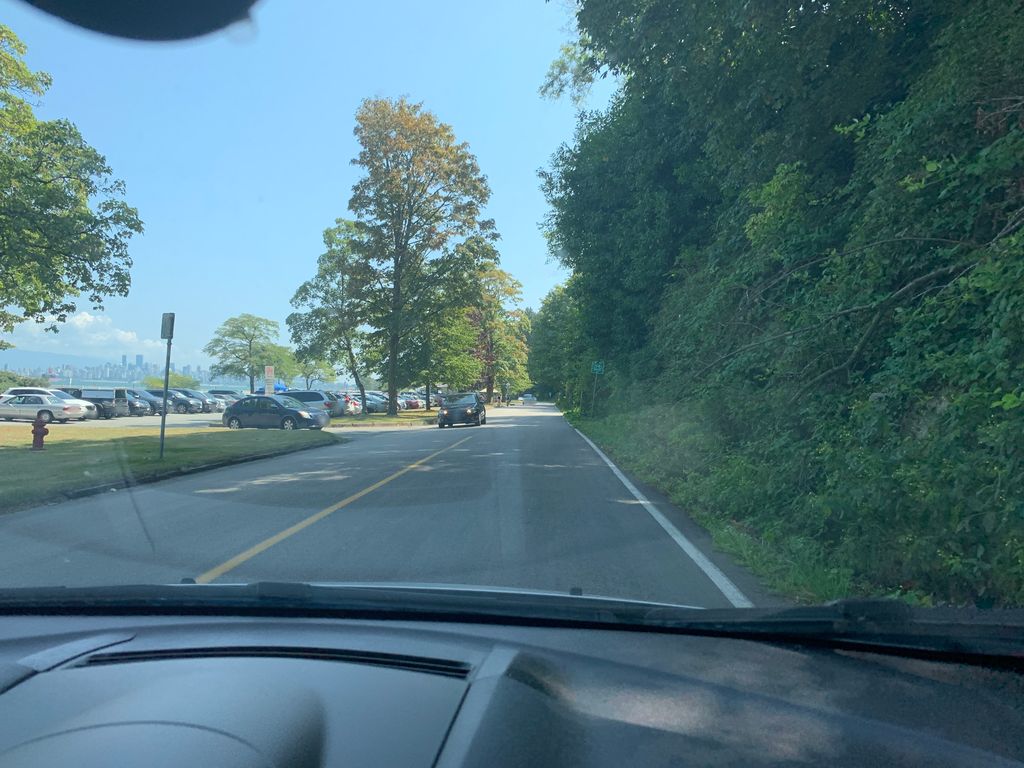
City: vancouver